Question: I'm using the following method to display a frame:
'''
public static void createImage(final String url, final String file, final String filetype) {
UIUtils.setPreferredLookAndFeel();
NativeInterface.open();
SwingUtilities.invokeLater(new Runnable() {
@SuppressWarnings("deprecation")
@Override
public void run() {
frame = new JFrame();
WebsiteThumbnailCreator ex = new WebsiteThumbnailCreator(url, file, filetype);
frame.getContentPane().add(ex, BorderLayout.CENTER);
frame.setSize(FRAMESIZE);
frame.setLocationByPlatform(true);
frame.setVisible(true);
frame.hide();
}
});
NativeInterface.runEventPump();
}
'''
Then i do some calculation and after that, I want to dispose the frame again:
'''
try {
ImageIO.write(rendered, filetype, new File(file + "." + filetype));
frame.dispose();
logger.trace("Tried to dispose the frame");
} catch (IOException e) {
logger.fatal(e.getMessage());
} finally {
logger.debug("Try to dispose the frame");
frame.dispose();
}
'''
I can see the log messages but however, the VM is still running. I want to also terminate it. What am I doing wrong?
There seems to still be running one non deamon thread, but I can't see why:

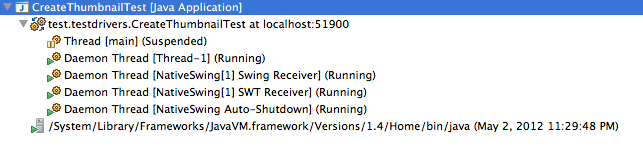
Answer: You're not setting the JFrame's default close operation and it's defaulting to 'JFrame.HIDE_ON_CLOSE'.
Add to your JFrame set up code:
'''
frame.setDefaultCloseOperation(JFrame.EXIT_ON_CLOSE);
'''
If your JFrame is your application and you want to exit everything when the JFrame closes, or
'''
frame.setDefaultCloseOperation(JFrame.DISPOSE_ON_CLOSE);
'''
if your JFrame is not the whole application and you want to stop the Swing thread but continue processing.
For more on this, please check out the <URL>
Regarding your comment,
> @HovercraftFullOfEels okay if what you say is right why is my frame disappearing in this code: public static void frameTest() throws InterruptedException { final JFrame jf = new JFrame("Hello World"); jf.setBounds(100, 100, 400, 400); jf.setVisible(true); Thread.sleep(8000); SwingUtilities.invokeLater(new Runnable() { public void run() { // TODO Auto-generated method stub jf.dispose(); } }); }
Which I translate to:
'''
public static void frameTest() throws InterruptedException {
final JFrame jf = new JFrame("Hello World");
jf.setBounds(100, 100, 400, 400);
jf.setVisible(true);
Thread.sleep(8000);
SwingUtilities.invokeLater(new Runnable() {
public void run() {
jf.dispose();
}
});
}
'''
This only exits if there are no more non-daemon threads left. If you give it a non-daemon thread, this will keep running. For e.g.,
'''
public static void main(String[] args) {
new Thread(new Runnable() {
public void run() {
for (int i = 0; i < 30; i++) {
System.out.println("i := " + i);
try {
Thread.sleep(1000);
} catch (InterruptedException e) {
e.printStackTrace();
}
}
}
}).start();
try {
frameTest();
} catch (InterruptedException e) {
e.printStackTrace();
}
}
'''
Your code will keep running in this example.